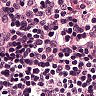
Metastatic tissue present: no